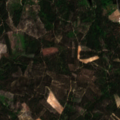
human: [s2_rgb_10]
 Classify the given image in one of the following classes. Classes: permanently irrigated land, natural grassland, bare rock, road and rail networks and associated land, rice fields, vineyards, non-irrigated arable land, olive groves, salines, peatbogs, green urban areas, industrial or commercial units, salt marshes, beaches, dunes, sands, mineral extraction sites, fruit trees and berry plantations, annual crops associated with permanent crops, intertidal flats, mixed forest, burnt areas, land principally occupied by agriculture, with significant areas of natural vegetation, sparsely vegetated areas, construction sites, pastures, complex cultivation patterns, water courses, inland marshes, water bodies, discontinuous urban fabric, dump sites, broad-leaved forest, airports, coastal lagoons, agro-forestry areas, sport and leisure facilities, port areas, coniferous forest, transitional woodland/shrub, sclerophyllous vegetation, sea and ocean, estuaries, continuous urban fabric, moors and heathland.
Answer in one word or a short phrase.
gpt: complex cultivation patterns, mixed forest